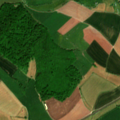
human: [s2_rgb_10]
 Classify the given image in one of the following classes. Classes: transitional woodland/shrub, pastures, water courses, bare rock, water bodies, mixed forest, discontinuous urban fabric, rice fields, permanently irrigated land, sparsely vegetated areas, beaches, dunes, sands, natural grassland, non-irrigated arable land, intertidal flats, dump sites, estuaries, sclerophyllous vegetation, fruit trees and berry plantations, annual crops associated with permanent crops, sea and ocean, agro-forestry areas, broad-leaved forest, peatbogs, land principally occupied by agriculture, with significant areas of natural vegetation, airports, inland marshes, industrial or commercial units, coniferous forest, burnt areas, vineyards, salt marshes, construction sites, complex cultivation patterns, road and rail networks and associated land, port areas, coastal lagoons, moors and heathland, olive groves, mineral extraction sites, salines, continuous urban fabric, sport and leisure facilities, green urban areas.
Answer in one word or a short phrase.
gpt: pastures, complex cultivation patterns, broad-leaved forest